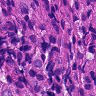
Metastatic tissue present: yes